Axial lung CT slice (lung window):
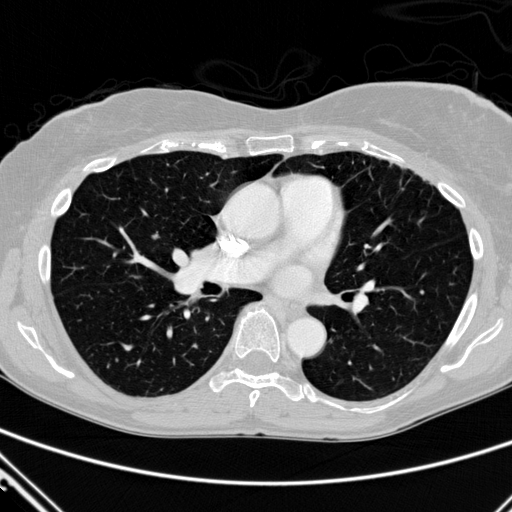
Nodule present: no